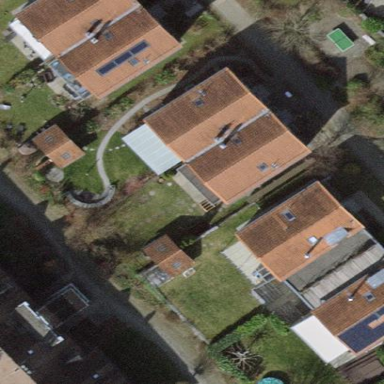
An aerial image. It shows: Terrace building.